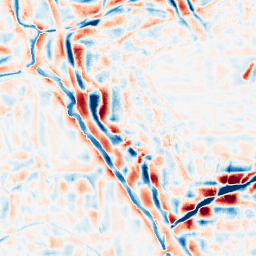
Category: wavelet
Decomposition family: wavelet_reverse_biorthogonal
Decomposition parameters: wavelet: rbio5.5
level: 4
Upsampling method: sinc_hamming
Upsampling parameters: scale: 2
kernel_size: 16
Upsampling scale: 2